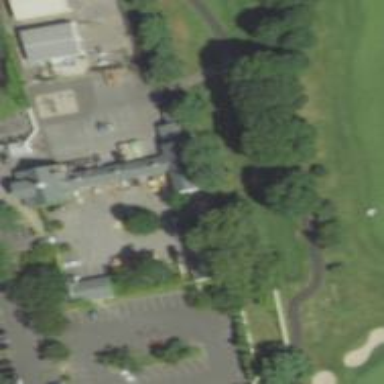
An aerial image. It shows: Pathway for golfing.